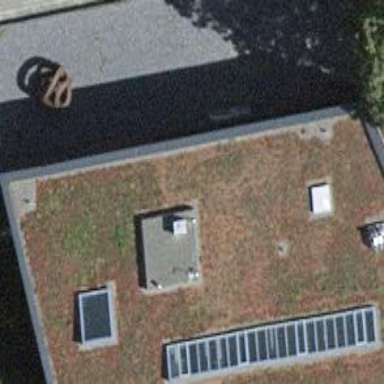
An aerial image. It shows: Detached building with gabled roof.